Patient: sex F, age 46
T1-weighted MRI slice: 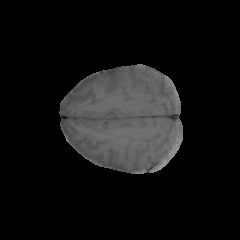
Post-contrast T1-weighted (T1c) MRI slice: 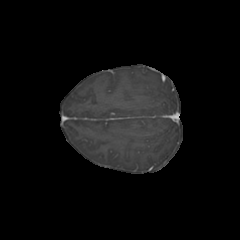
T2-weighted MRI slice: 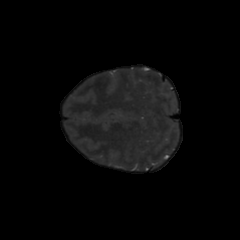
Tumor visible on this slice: no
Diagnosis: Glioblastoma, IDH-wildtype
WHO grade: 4